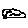
Label: cloud